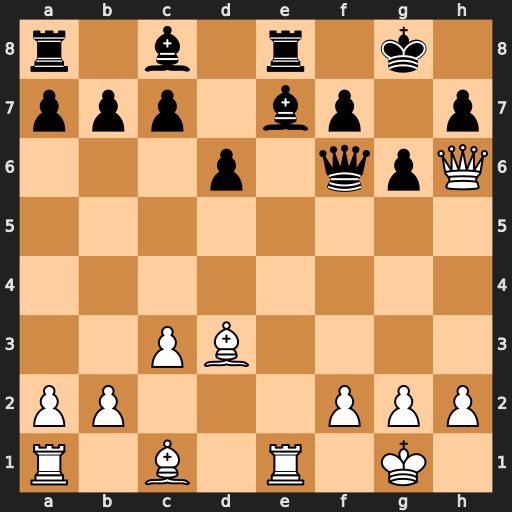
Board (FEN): r1b1r1k1/ppp1bp1p/3p1qpQ/8/8/2PB4/PP3PPP/R1B1R1K1
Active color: w
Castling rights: -
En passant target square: -
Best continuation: Bg5 Qxg5 Qxg5 Bxg5 Rxe8+